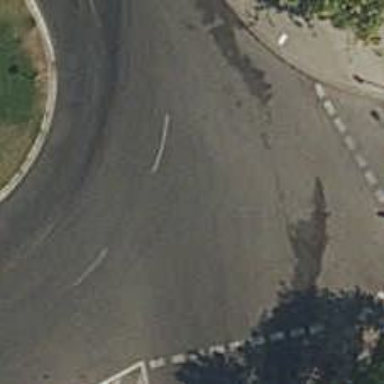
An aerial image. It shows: Road with "give way" sign.